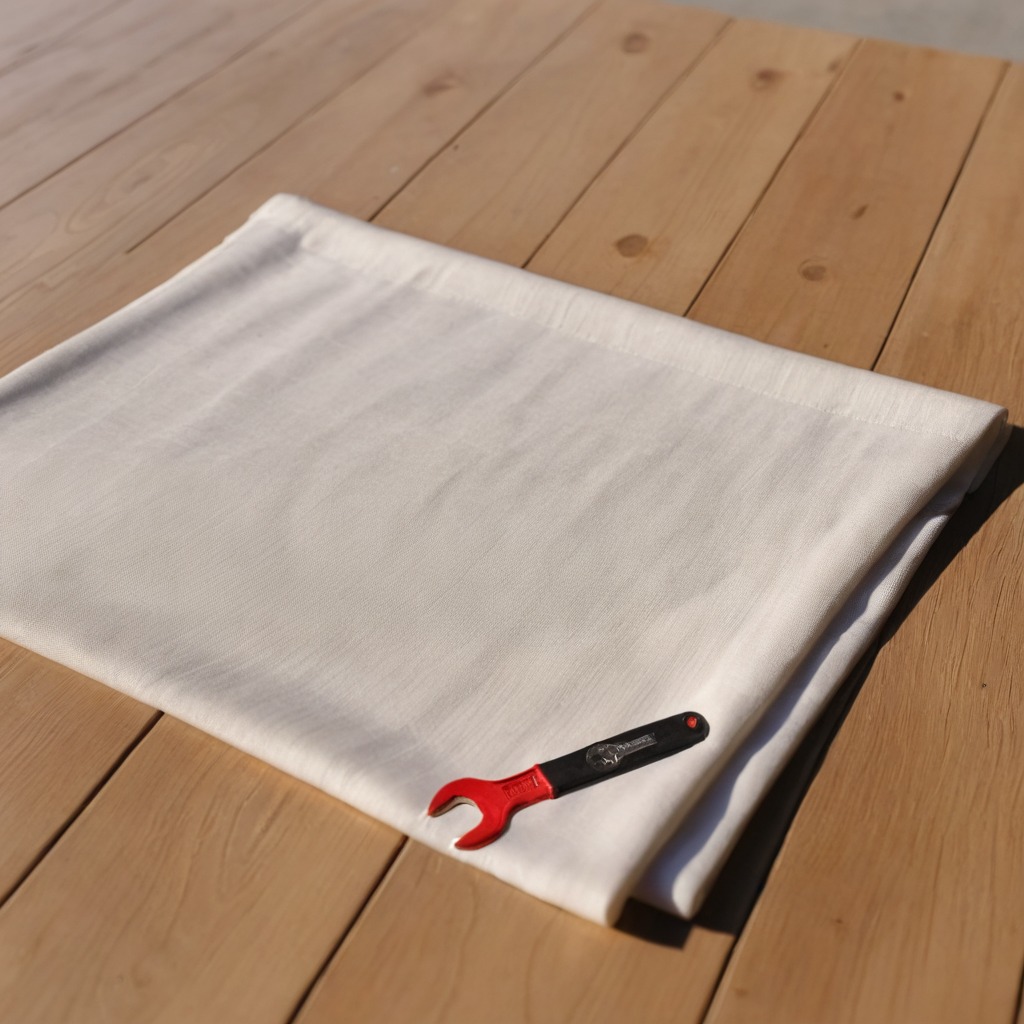
An wrench lies on the wooden table in the outdoor workshop.